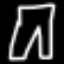
Label: pants